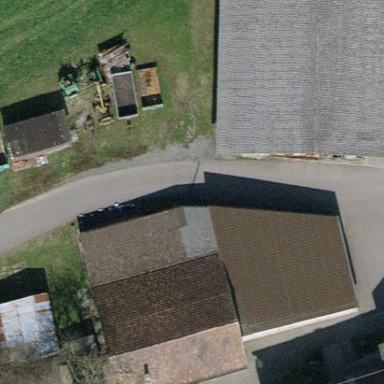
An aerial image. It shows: View of roof of building.